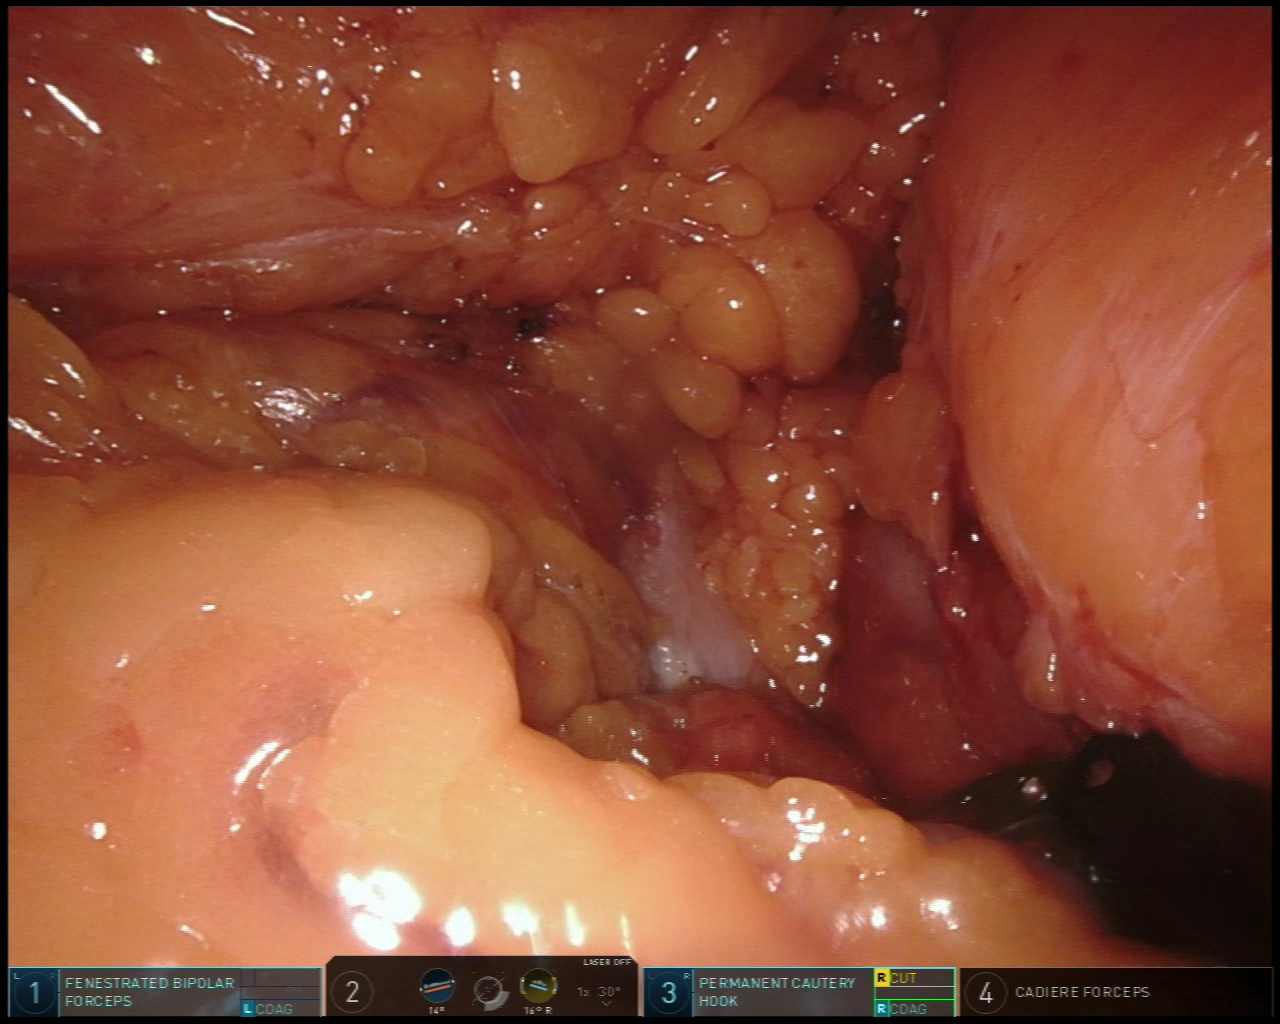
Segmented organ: stomach
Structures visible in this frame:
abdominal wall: no
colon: yes
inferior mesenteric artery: no
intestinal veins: no
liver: no
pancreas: no
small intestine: no
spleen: no
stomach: yes
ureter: no
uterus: no
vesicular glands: no